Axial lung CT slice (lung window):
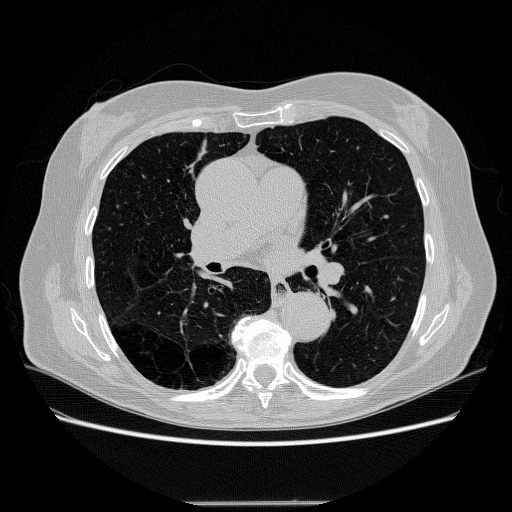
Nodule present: no